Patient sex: M
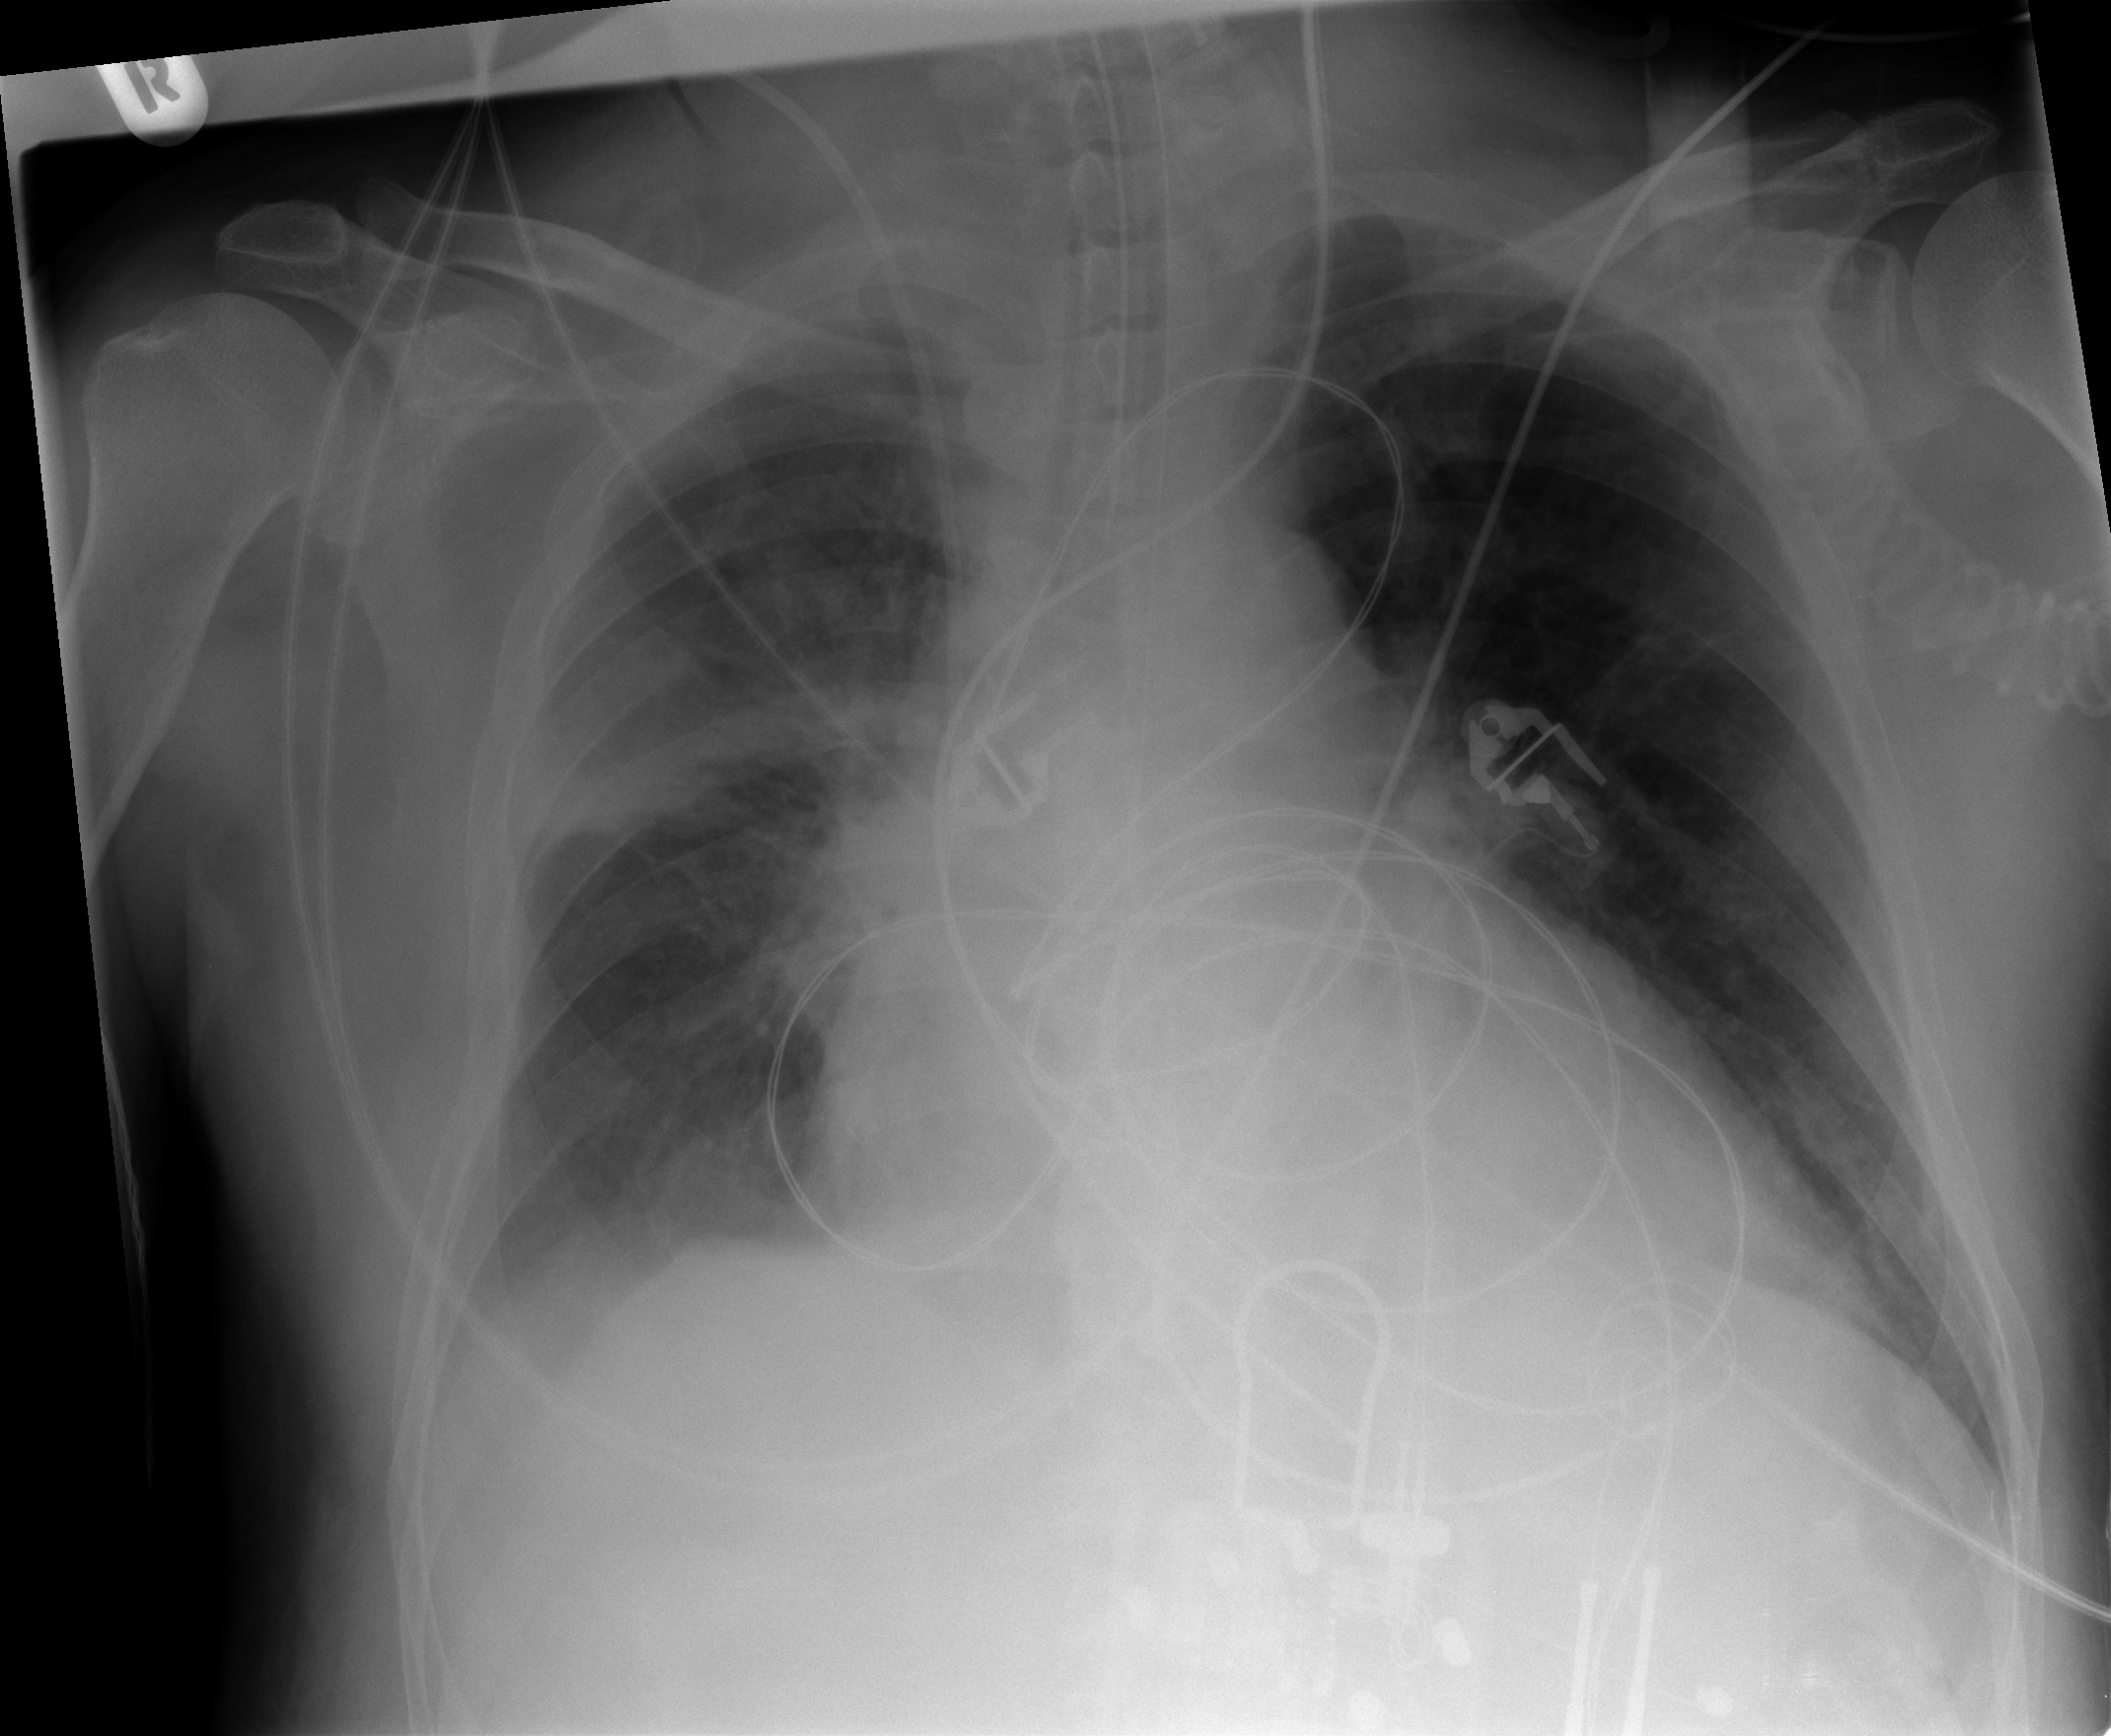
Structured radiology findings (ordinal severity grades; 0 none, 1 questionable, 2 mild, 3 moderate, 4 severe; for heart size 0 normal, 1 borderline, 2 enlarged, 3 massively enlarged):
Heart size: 2
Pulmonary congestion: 2
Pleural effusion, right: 2
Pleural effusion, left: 0
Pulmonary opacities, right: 2
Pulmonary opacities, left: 0
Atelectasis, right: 2
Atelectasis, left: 1